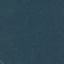
Label: Forest